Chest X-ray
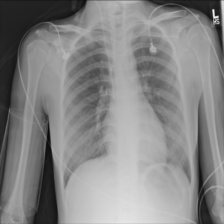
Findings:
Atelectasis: negative
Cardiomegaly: negative
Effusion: negative
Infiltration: negative
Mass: negative
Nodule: negative
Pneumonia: negative
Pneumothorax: negative
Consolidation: negative
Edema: negative
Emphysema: negative
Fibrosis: negative
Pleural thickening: negative
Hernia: negative